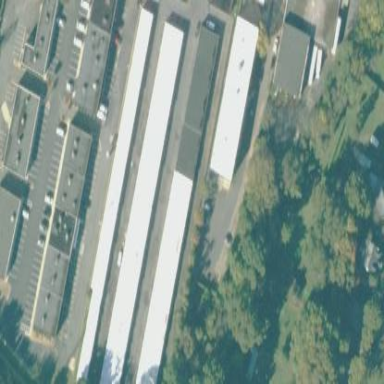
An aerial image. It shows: Storage rental shop offering car rental services.